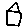
Label: house